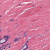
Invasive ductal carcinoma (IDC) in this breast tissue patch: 1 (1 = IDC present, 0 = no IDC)